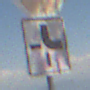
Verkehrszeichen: VerlaufVorfahrtsstrasse4
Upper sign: Stop
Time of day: Midday
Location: Outdoor (Nature)
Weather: Clear
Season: NotSpecified
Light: Natural